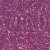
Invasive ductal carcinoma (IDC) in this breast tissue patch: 1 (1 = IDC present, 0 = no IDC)